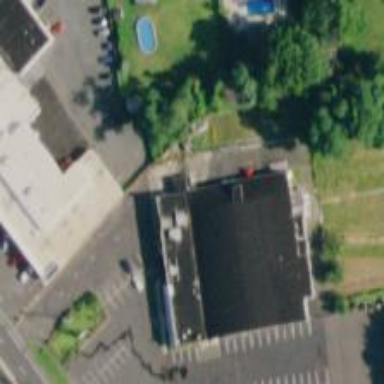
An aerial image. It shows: Leisure land featuring bowling alley.